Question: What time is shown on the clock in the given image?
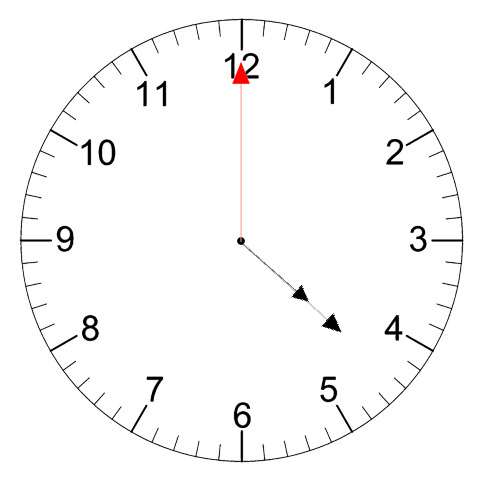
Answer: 04:22:00